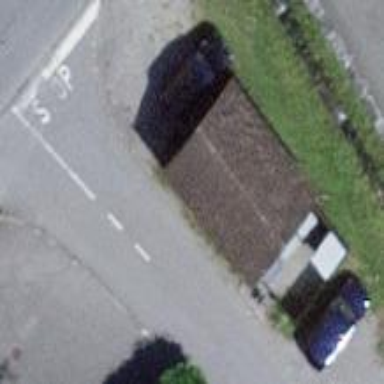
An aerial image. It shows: Shed.